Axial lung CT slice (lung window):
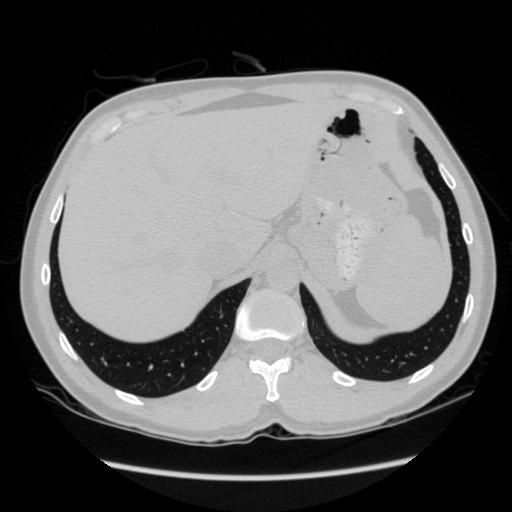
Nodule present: no